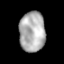
Tissue: lung
Cell type: Epithelial cells
Senescence score: 0.1802
Nuclear area (px): 1016
Mean DAPI intensity: 174.857